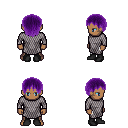
a pixel art fantasy rpg character, male body template, human, dark skin, chain mail, white pants, purple plain hairstyle, black shoes, four views (front, back, left, right), 2x2 character sprite sheet, small pixel art, hard edges, no anti-aliasing